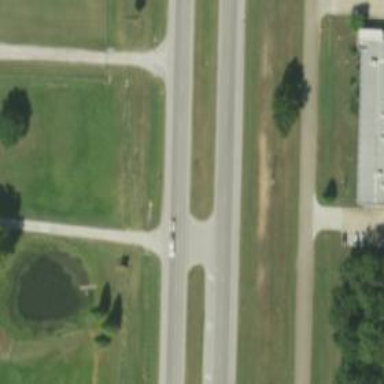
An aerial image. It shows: Trunk highway with expressway features.